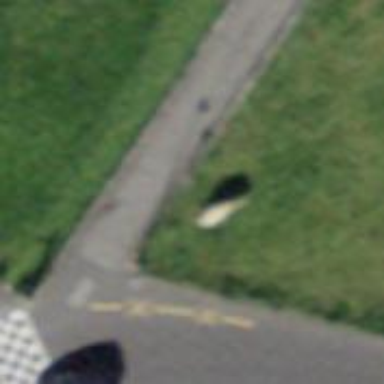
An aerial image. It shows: Bollard barrier.